Question: I currently have no data in the database for the current week as its not ended. Data is entered on Monday the following week. Hence the query is showing no results. The query is created using a join.
'''
select
sm.sugar_mill_name, mbz.mill, fhi.hczname as zone, sd.name as station,
round(nvl(wd.dvalue, 0), 1) as Station_Reading
from
mill_by_zone mbz
join
sugar_mills sm on sm.sugar_mill_name = mbz.mill
join
fca_hcz_info fhi on fhi.hcz = mbz.zone
join
zone_by_station zbs on zbs.zone = fhi.hcz
join
station_details sd on sd.station_num = zbs.station
join
weekly_data wd on wd.station_num = sd.station_num and wd.station_num = zbs.station
where
wd.record_year = 2019
and wd.record_week = 19
and wd.dcode = 1
'''
How do I display constant data i.e. 'sm.sugar_mill_name, mbz.mill, fhi.hczname as zone, sd.name as station'
'round(nvl(wd.dvalue,0),1)' as Station_Reading is currently blank as no data has been inputed yet.

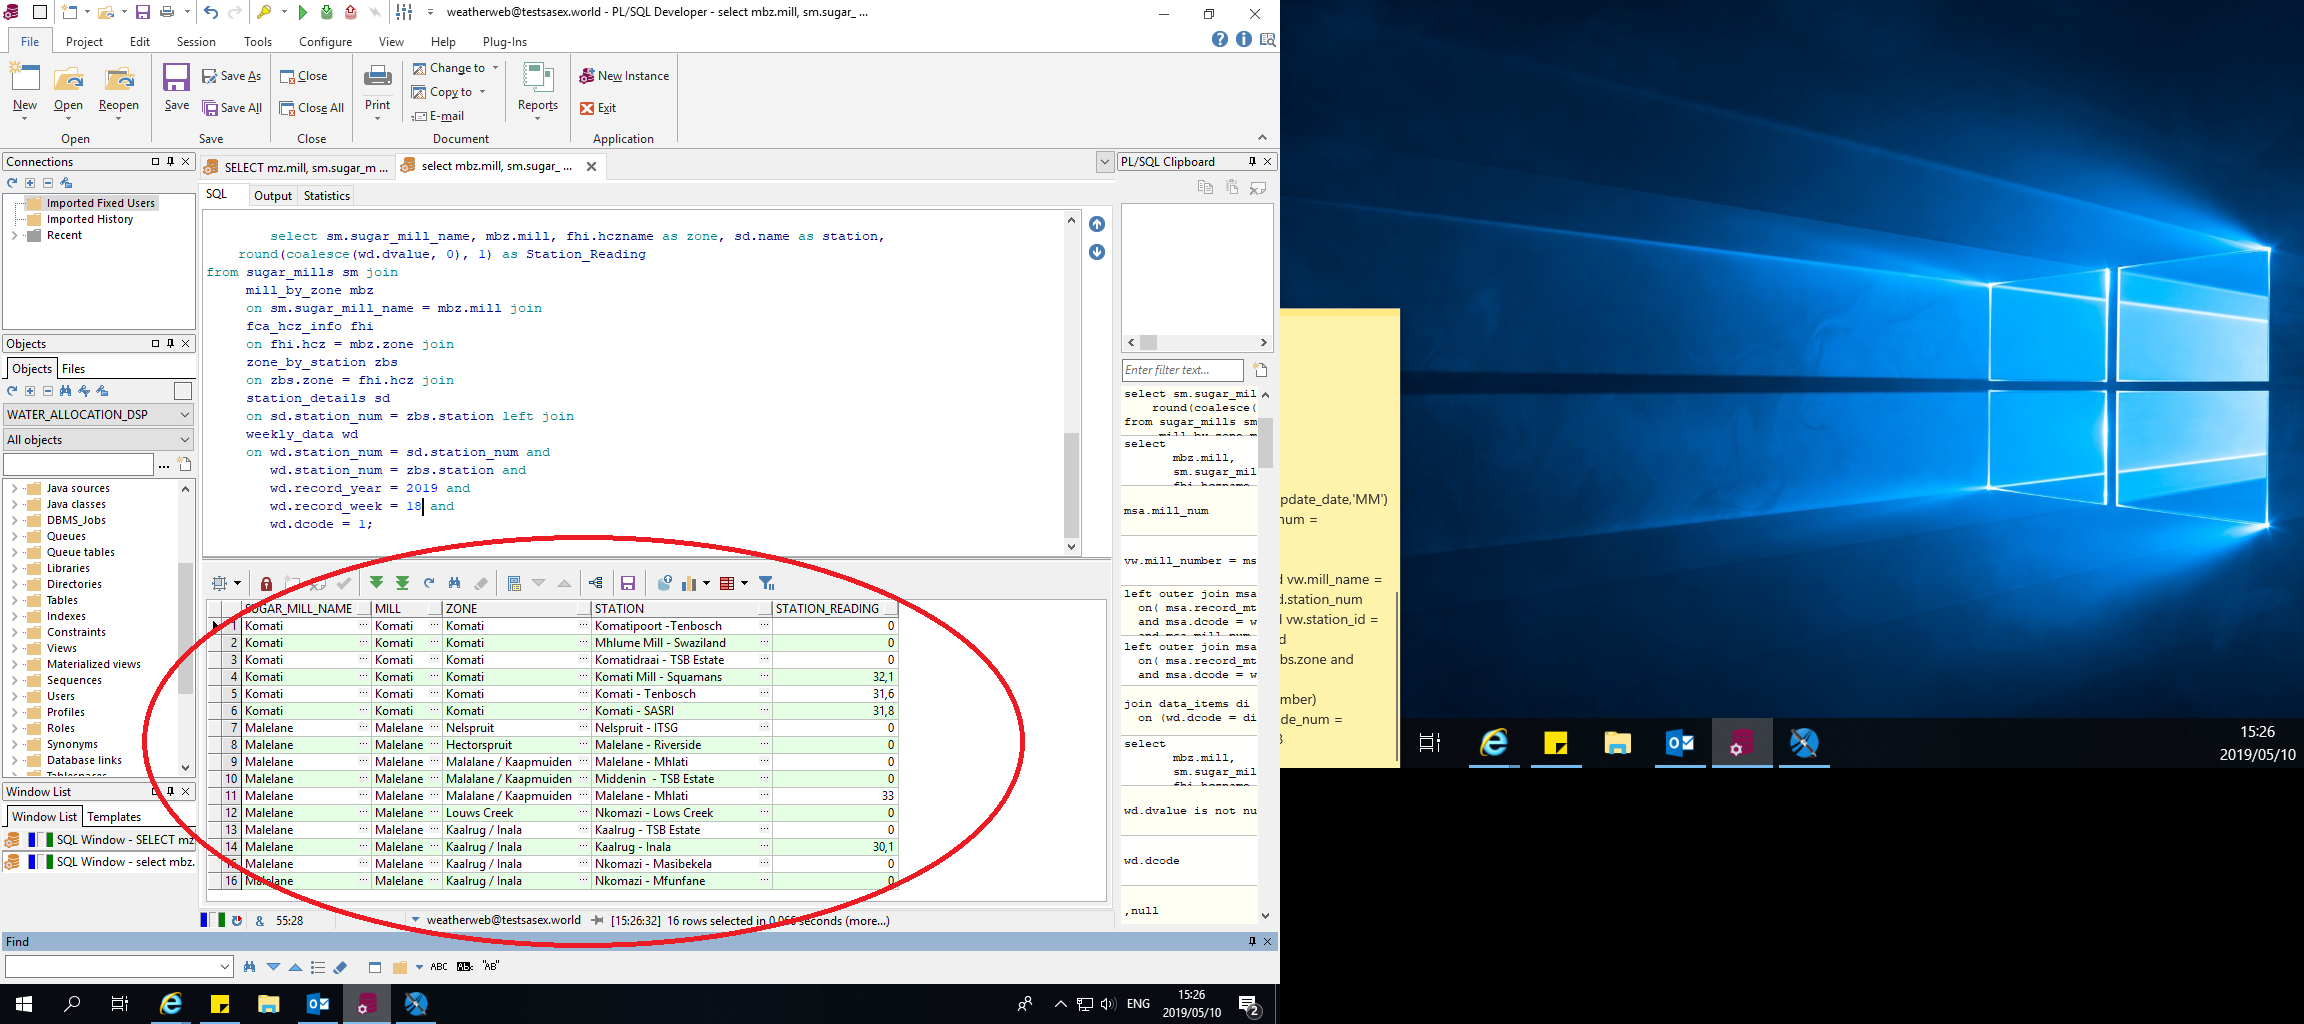
Answer: You would use 'LEFT JOIN's to bring in the weekly data. When doing this, you also need to move the filtering conditions on the column to the 'ON' clause:
'''
select sm.sugar_mill_name, mbz.mill, fhi.hczname as zone, sd.name as station,
round(coalesce(wd.dvalue, 0), 1) as Station_Reading
from sugar_mills sm join
mill_by_zone mbz
on sm.sugar_mill_name = mbz.mill join
fca_hcz_info fhi
on fhi.hcz = mbz.zone join
zone_by_station zbs
on zbs.zone = fhi.hcz join
station_details sd
on sd.station_num = zbs.station left join
weekly_data wd
on wd.station_num = sd.station_num and
wd.station_num = zbs.station and
wd.record_year = 2019 and
wd.record_week = 19 and
wd.dcode = 1;
'''